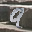
Label: 9